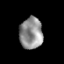
Tissue: prostate
Cell type: T cells
Senescence score: 0.2665
Nuclear area (px): 709
Mean DAPI intensity: 145.126